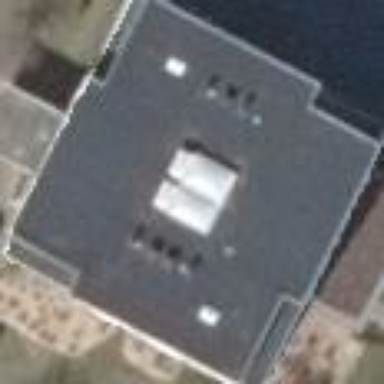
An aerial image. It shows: Flat-roofed building.